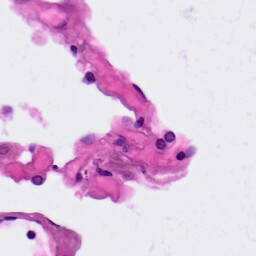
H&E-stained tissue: Lung